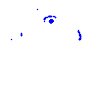
Particle: kaon